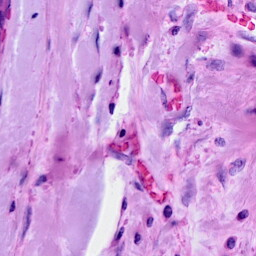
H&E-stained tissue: Breast